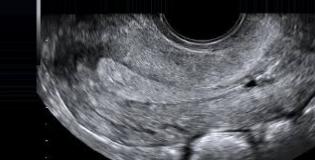
Label: notinfected